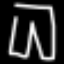
Label: pants